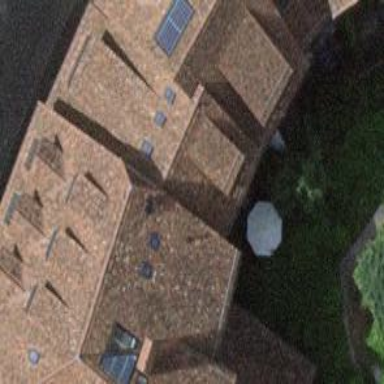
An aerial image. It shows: Residential building.